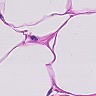
Metastatic tissue present: no